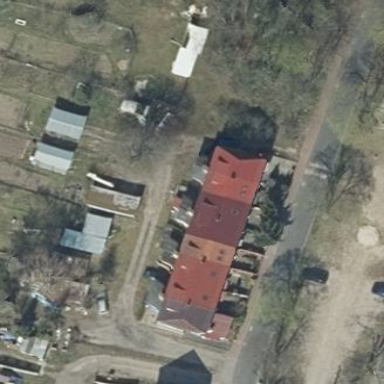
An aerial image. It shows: Residential building.